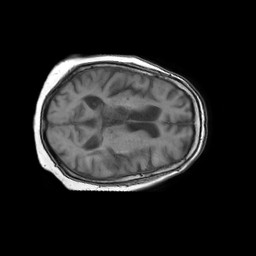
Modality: T1w
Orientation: axial
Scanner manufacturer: philips
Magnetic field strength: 1.5 T
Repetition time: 0.1734 s
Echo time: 0.001751 s